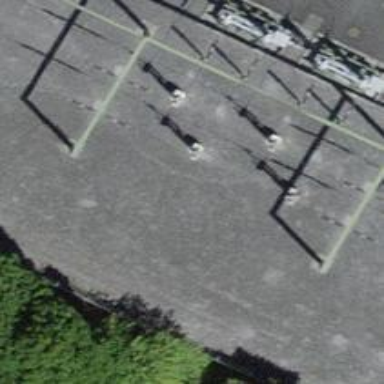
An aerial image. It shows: Busbar power line.